九年级 · 立体几何学
学校超市的货架上摆放着某品牌方便面, 从三个不同的方向看可以看到下图所示的形状图, 则货

从正面看

从左面看

从上面看

架上的方便面至多有( $)$
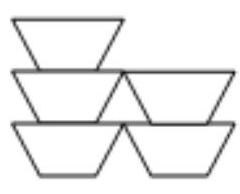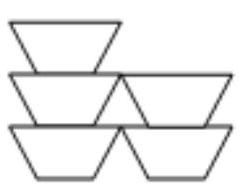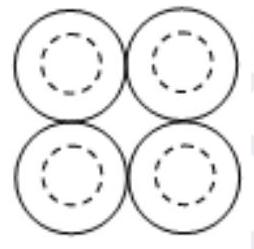
A. 7 盒
B. 8 盒
C. 9 盒
D. 10 盒
答案: C
解析: 由从三个不同的方向看到的形状，可以在俯

视图上, 标出相应的摆放的最多数量,

求出至多有 9 盒,

故选: $C$.